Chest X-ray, PA view. Patient: 66 years old, sex M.
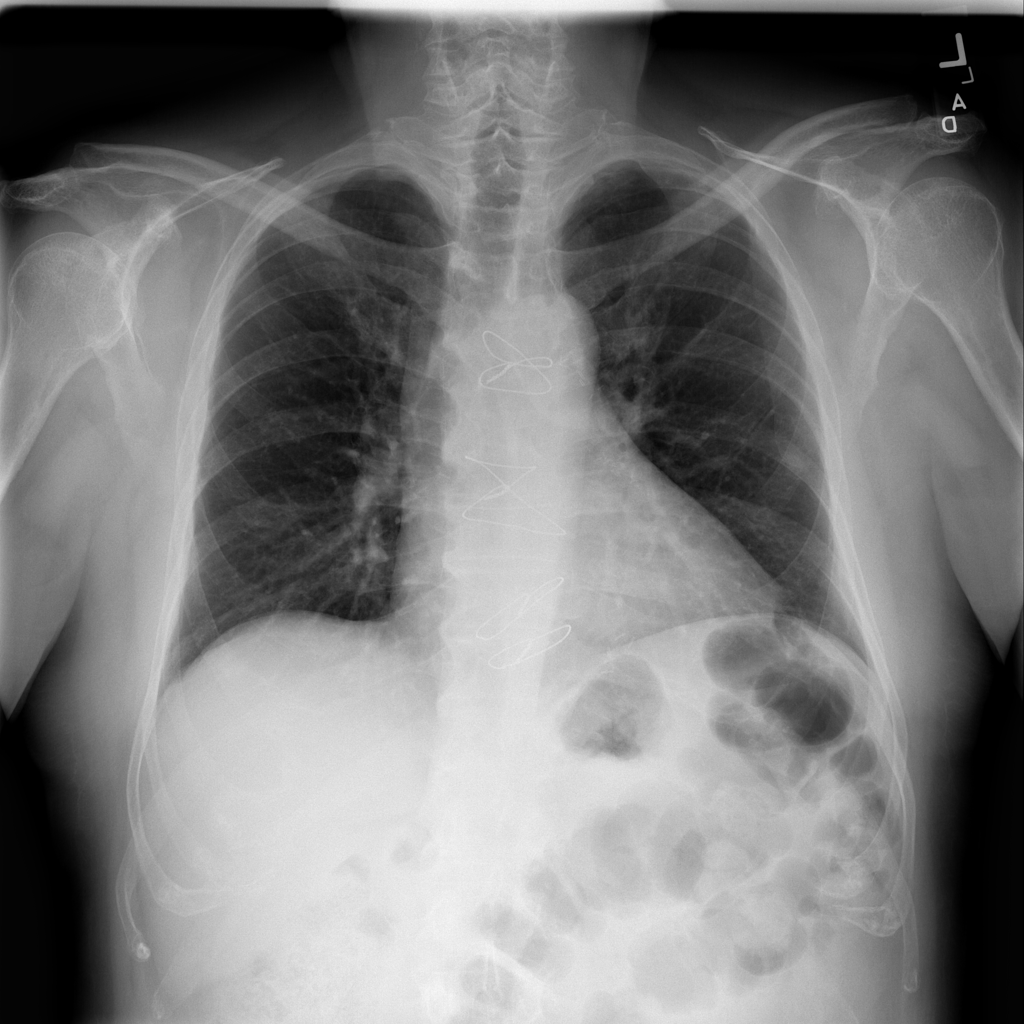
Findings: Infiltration